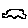
Label: car